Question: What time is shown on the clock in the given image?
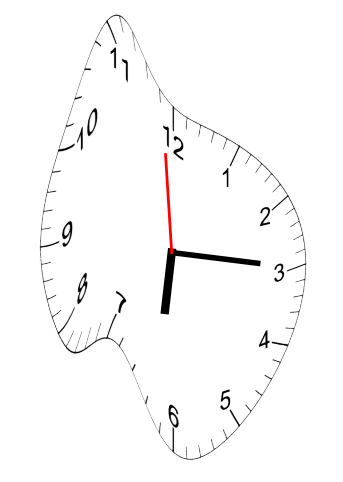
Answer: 06:14:59